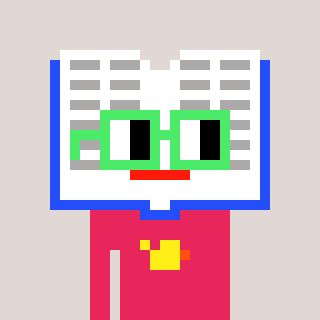
a pixel art character with square light green glasses, a dictionary-shaped head and a redpinkish-colored body on a warm background